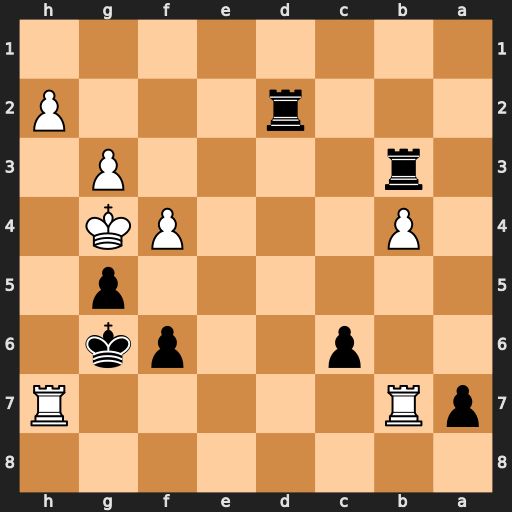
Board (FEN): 8/pR5R/2p2pk1/6p1/1P3PK1/1r4P1/3r3P/8
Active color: b
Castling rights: -
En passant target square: -
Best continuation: f5+ Kh3 g4+ Kh4 Rxh2#